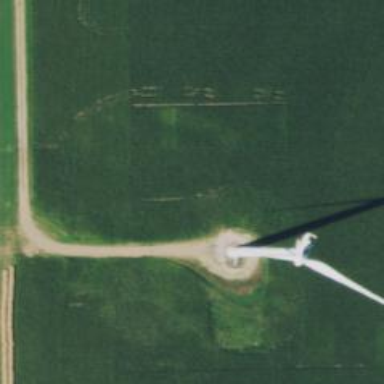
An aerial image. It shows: Wind generator powered by horizontal axis wind turbine.